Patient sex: M
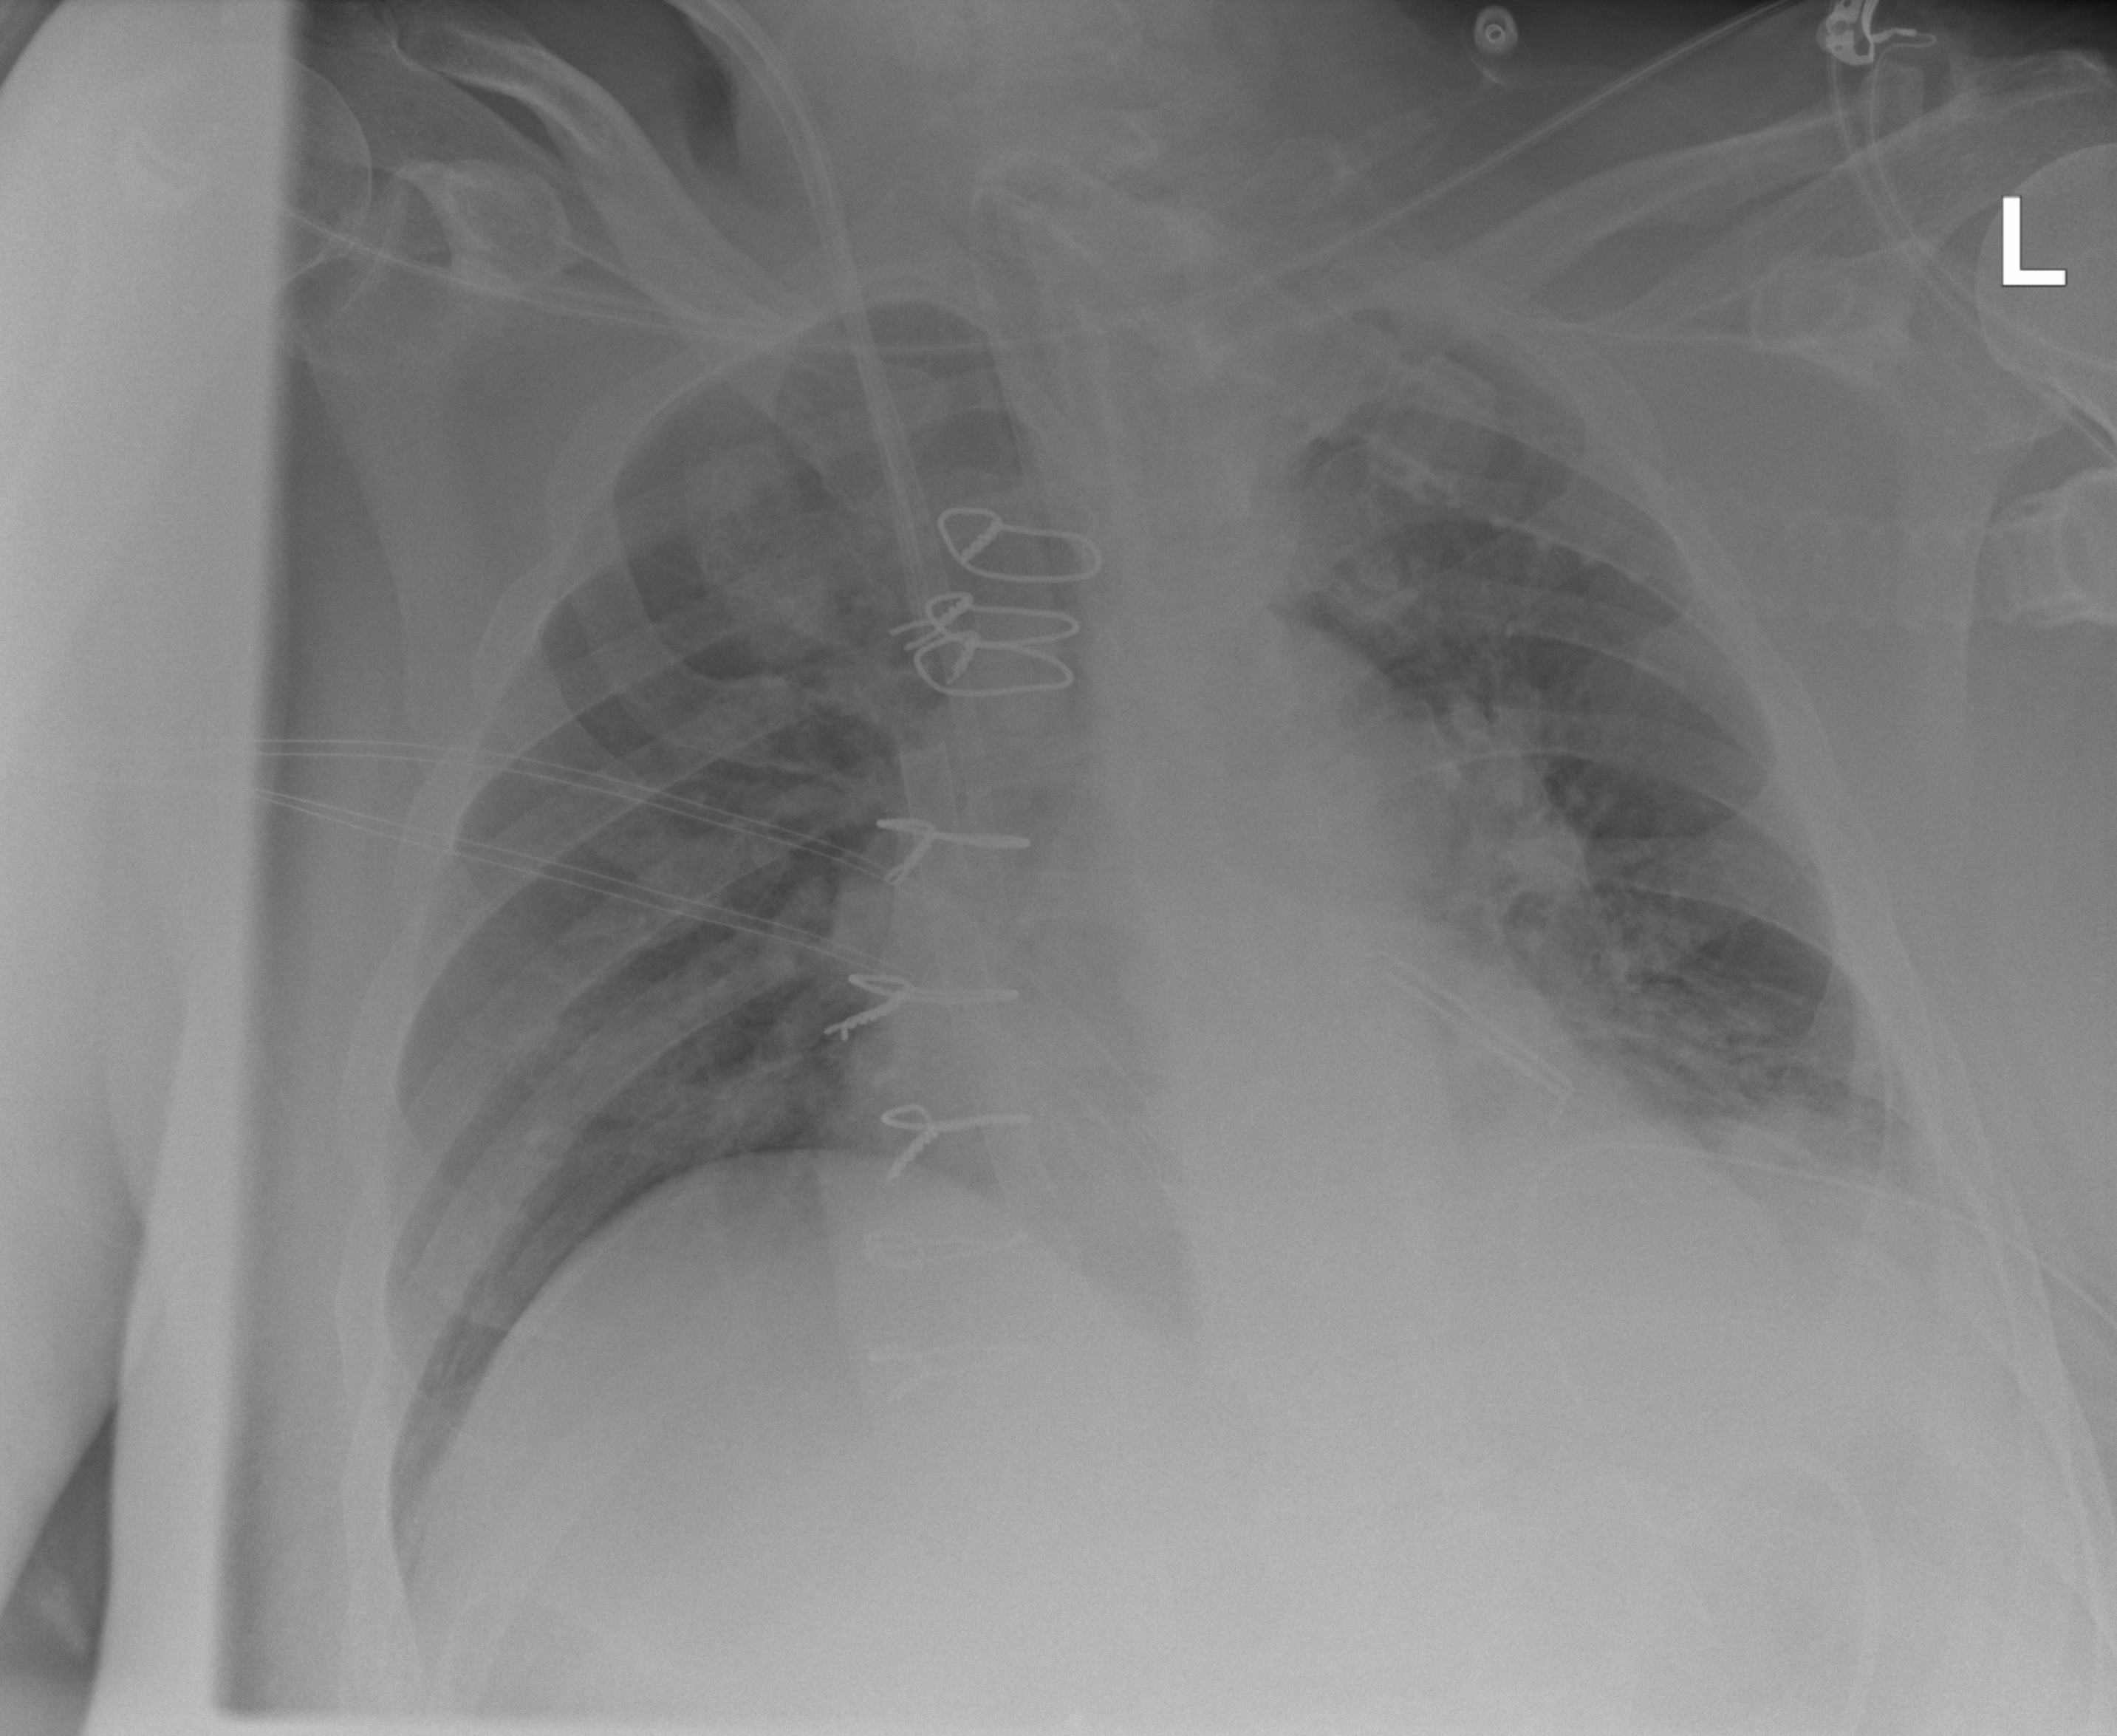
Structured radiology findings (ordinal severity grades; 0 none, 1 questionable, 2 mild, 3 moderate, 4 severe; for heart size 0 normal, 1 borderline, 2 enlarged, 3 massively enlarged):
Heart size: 2
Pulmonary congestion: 2
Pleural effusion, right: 0
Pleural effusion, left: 2
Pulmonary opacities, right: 0
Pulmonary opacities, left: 2
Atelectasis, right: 0
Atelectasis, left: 2